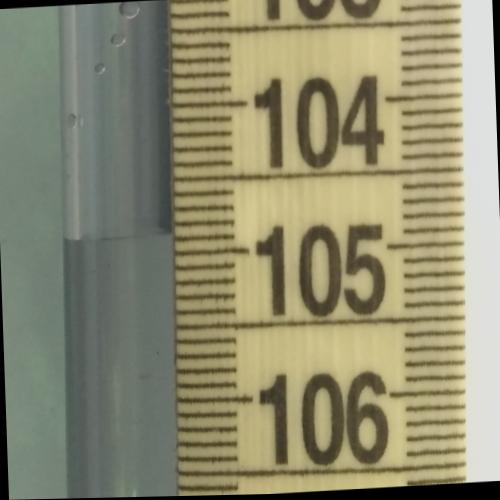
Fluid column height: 104.9 cm